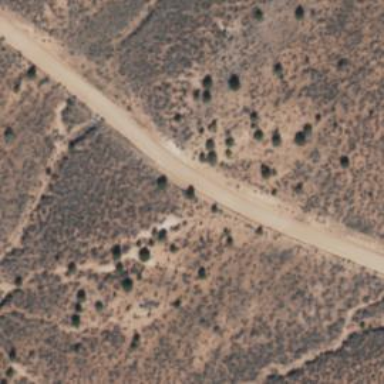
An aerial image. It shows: Tertiary road.